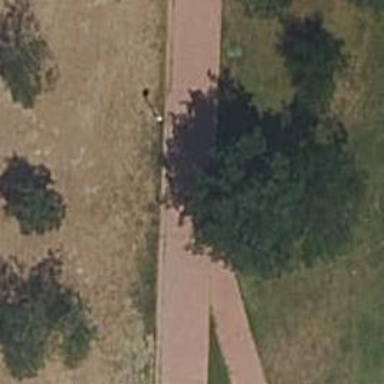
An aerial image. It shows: Concrete footway.